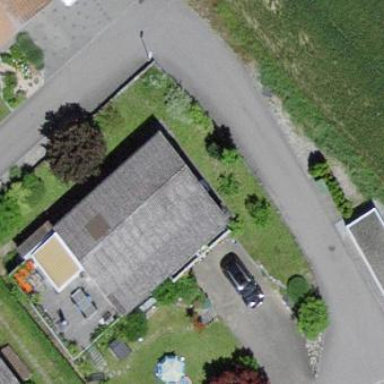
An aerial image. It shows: Simple house.